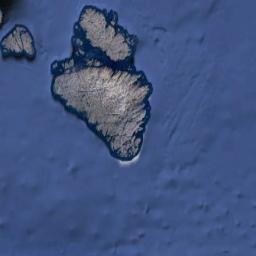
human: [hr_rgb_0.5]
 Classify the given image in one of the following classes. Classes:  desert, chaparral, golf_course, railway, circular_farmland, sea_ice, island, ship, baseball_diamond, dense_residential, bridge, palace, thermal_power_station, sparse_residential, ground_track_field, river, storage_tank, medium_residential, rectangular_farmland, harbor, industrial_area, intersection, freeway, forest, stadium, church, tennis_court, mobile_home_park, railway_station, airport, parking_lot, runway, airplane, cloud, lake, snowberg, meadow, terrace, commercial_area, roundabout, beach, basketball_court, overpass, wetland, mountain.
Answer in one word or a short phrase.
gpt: island